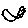
Label: fish